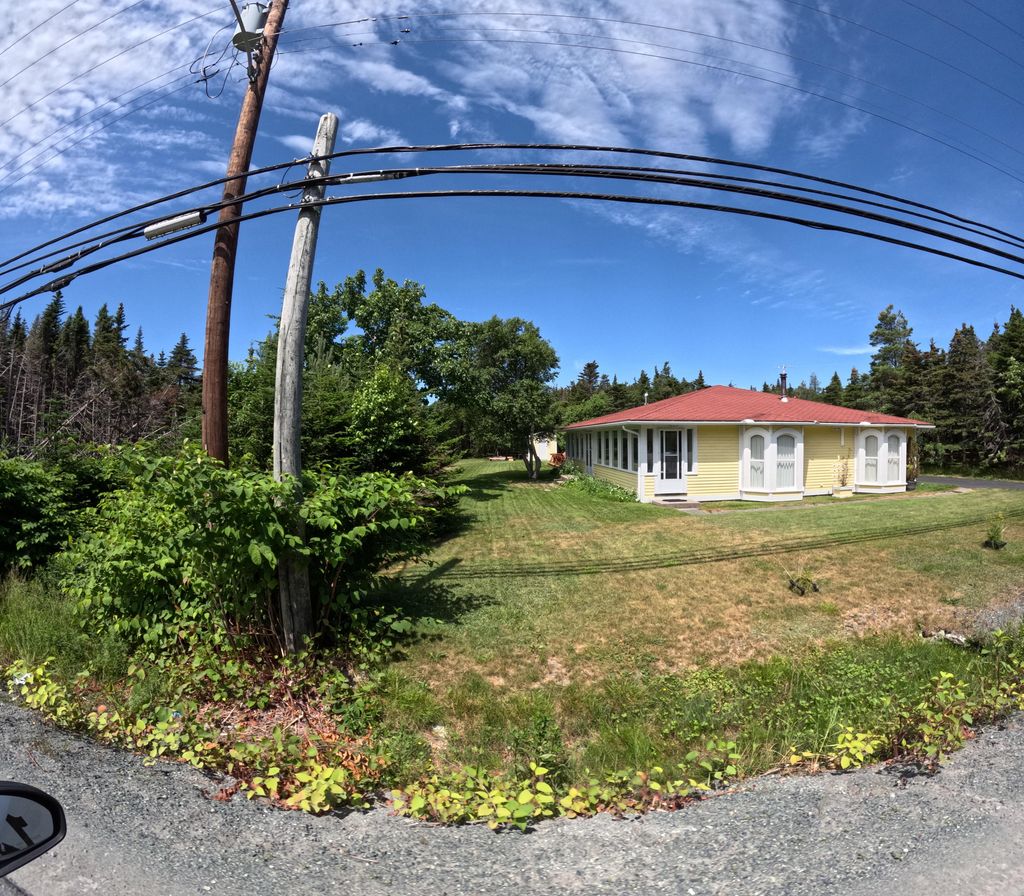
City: st_johns